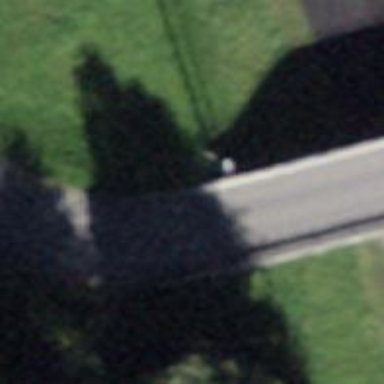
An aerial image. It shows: Residential road with paved bridge.